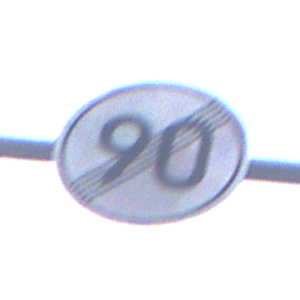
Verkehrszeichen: EndeGeschwindigkeit90
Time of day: SunriseSunset
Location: Outdoor (Urban)
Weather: PartlyCloudy
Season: NotSpecified
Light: Natural